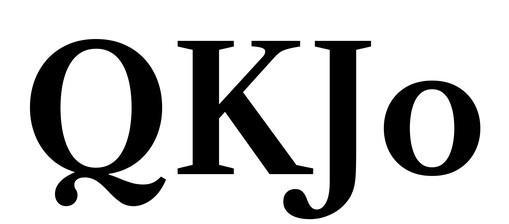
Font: LibreCaslonText_SemiBold